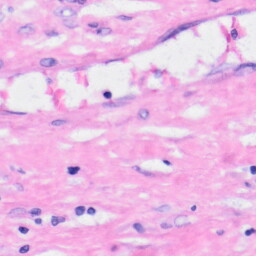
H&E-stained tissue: Liver